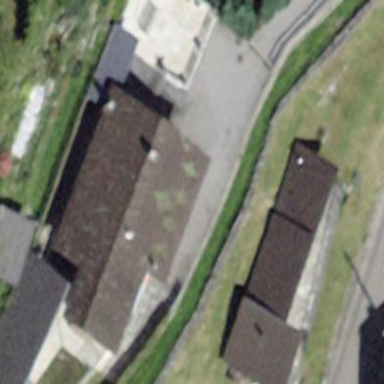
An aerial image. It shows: Detached building.